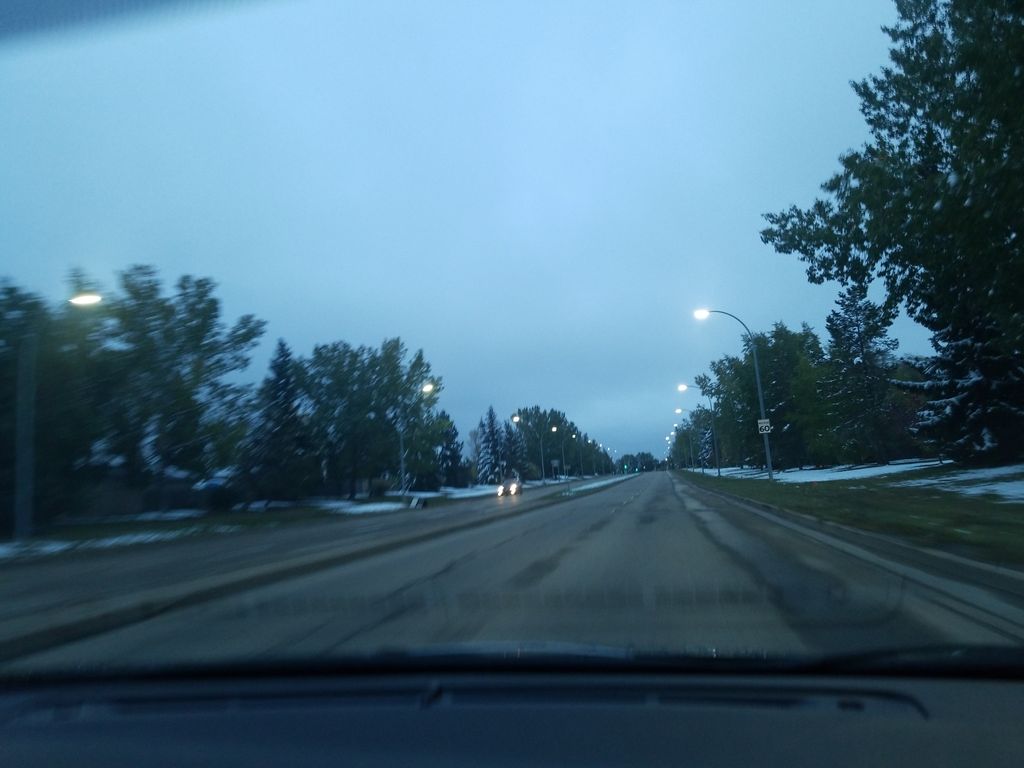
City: edmonton